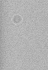
Label: camera_spot